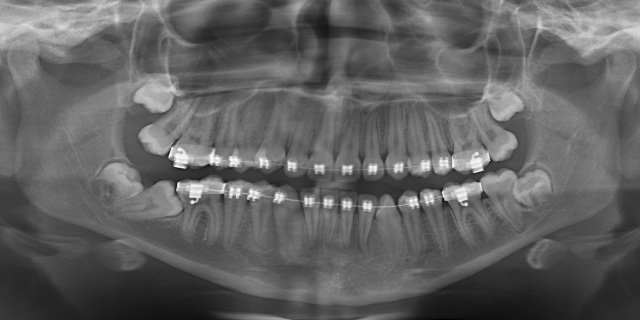
adult